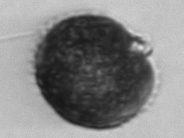
Label: Alexandrium_catenella